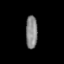
Tissue: lung
Cell type: Epithelial cells
Senescence score: 0.2197
Nuclear area (px): 374
Mean DAPI intensity: 135.463